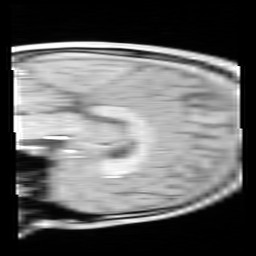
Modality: FLASH
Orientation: sagittal
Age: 18
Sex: male
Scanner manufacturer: siemens
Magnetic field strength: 3 T
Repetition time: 0.245 s
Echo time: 0.0026 s